Interaction volume radius: 5 \u00c5
Interaction volume height: 20 \u00c5
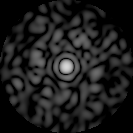
Disorder parameter: 0.8081